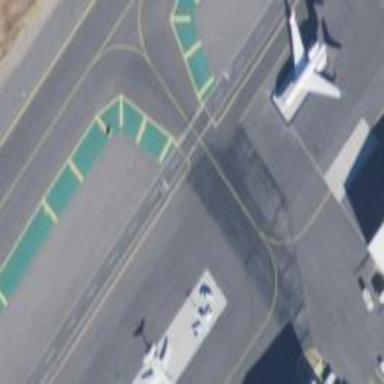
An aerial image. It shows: View of taxiway at the airport.